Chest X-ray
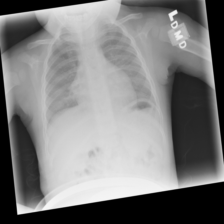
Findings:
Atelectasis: negative
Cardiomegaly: negative
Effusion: negative
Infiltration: negative
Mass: negative
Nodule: negative
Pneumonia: negative
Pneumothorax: negative
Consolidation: negative
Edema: negative
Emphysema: negative
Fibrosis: negative
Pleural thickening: negative
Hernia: negative